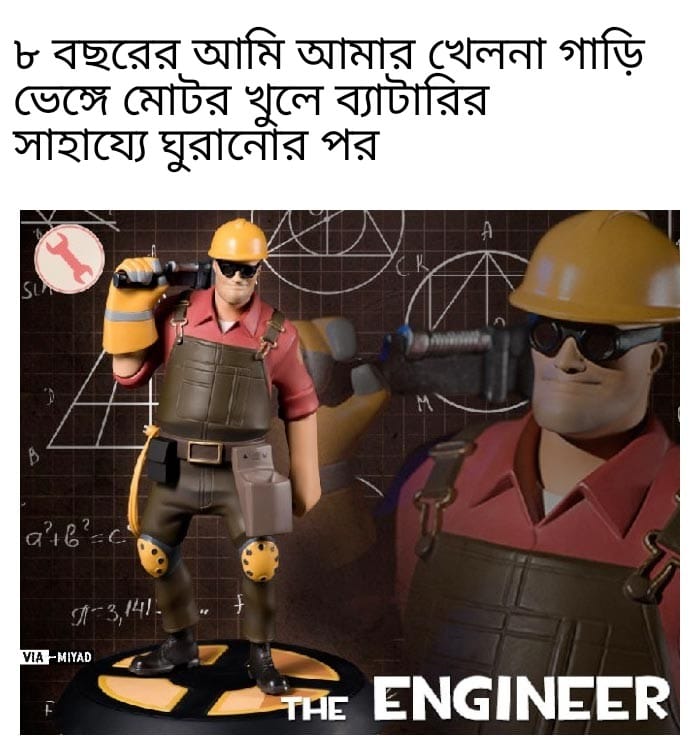
Caption: ৮ বছরের আমি আমার খেলনা গাড়ি ভেঙ্গে মোটর খুলে ব্যাটারির সাহায্যে ঘুরানোর পর      The ENGINEER
Label: non-hate